Aerial crown-view tile of a tropical tree (Barro Colorado Island, Panama), acquired 20250414:
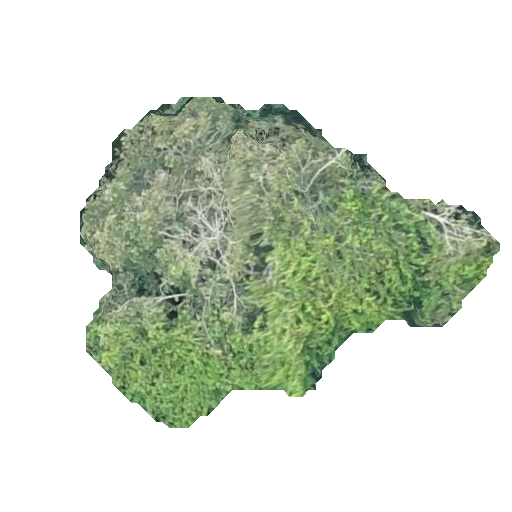
Species: Dipteryx oleifera
GBIF accepted scientific name: Dipteryx oleifera
Crown area: 129.263 m²